Маленький шарик с зарядом $Q$ находится в центре закрепленного незаряженного проводящего полого шара с радиусами концентрических поверхностей $R_{1}$ и $R_{2}$ $(R_{2}
Какую минимальную работу нужно совершить, чтобы удалить шарик через узкий канал в слоях проводника и диэлектрика на расстояние от полого шара, значительно больше $R_{3}$?
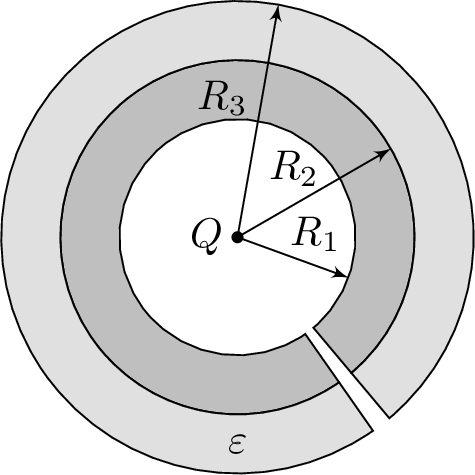
Решение: Минимальная работа равна изменению энергии электрического поля. Сравнив мысленно картины полей в начале и в конце опыта, можно заключить, что это изменение энергии есть разность $W_{2}-W_{1}$, где $W_{1}$ - энергия поля в слое диэлектрика с радиусами поверхностей $R_{2}$ и $R_{3}$ (поле создано зарядом $Q$, помещенным в центр этого слоя), $W_{2}$ - энергия поля в «пустом» объеме между сферами с радиусами $R_{1}$ и $R_{3}$ (поле создано зарядом $Q$, помещенным в общий центр этих сфер). Энергии $W_{1}$ и $W_{2}$ удобно искать как энергии соответствующих конденсаторов с емкостями $C_{1}$ и $C_{2}$, имеющих на обкладках заряд $Q$. Найдем $C_{2}$ и $W_{2}$. Напряжение на конденсаторе с радиусами обкладок $R_{1}$ и $R_{3}$ $$ U=\left(k \frac{Q}{R_{1}}-k \frac{Q}{R_{3}}\right)-0=k Q \frac{R_{3}-R_{1}}{R_{1} R_{3}}, \quad \text { где } \quad k=\frac{1}{4 \pi \varepsilon_{0}} $$ Емкость конденсатора $$ C_{2}=\frac{Q}{U}=\frac{R_{1} R_{3}}{k\left(R_{3}-R_{1}\right)}, $$ его энергия $$ W_{2}=\frac{Q^{2}}{2 C_{2}}=\frac{k Q^{2}\left(R_{3}-R_{1}\right)}{2 R_{1} R_{3}}. $$ Аналогично находим $$ C_{1}=\frac{\varepsilon R_{2} R_{3}}{k\left(R_{3}-R_{2}\right)}, \quad W_{1}=\frac{k Q^{2}\left(R_{3}-R_{2}\right)}{2 \varepsilon R_{2} R_{3}}. $$ Искомая работа $$ A=W_{2}-W_{1}=\frac{k Q^{2}}{2 R_{3}}\left(\frac{R_{3}-R_{1}}{R_{1}}-\frac{R_{3}-R_{2}}{\varepsilon R_{2}}\right). $$
Ответ: $$ A=\frac{k Q^{2}}{2 R_{3}}\left(\frac{R_{3}-R_{1}}{R_{1}}-\frac{R_{3}-R_{2}}{\varepsilon R_{2}}\right) $$
Темы:
T, Напряженность, Электромагнетизм, Энергия электрического поля, Всероссийские, Диэлектрик